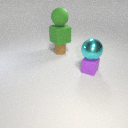
large green rubber cube below large green rubber sphere